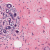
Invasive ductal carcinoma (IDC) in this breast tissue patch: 0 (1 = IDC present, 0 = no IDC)